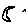
Label: moon